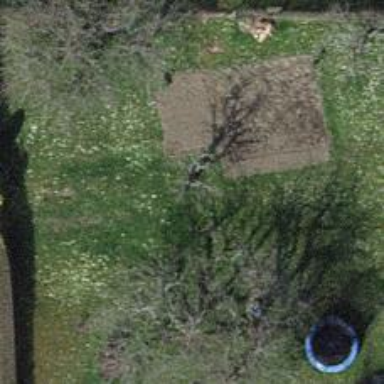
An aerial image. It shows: Garden with deciduous broadleaved trees.